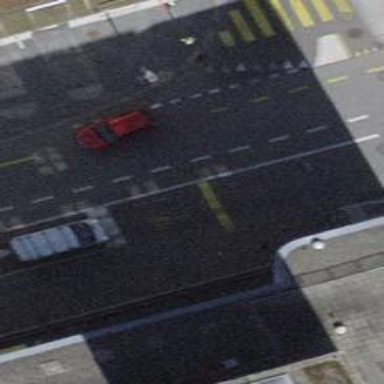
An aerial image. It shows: Primary highway with asphalt surface. There are sidewalks on both sides and designated lane for cyclists.